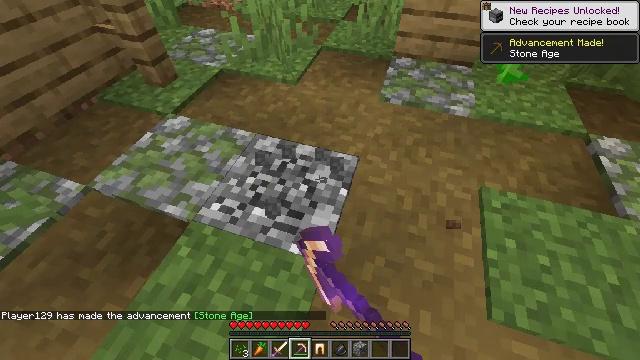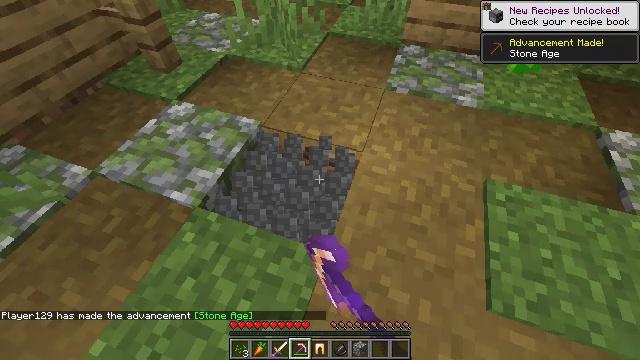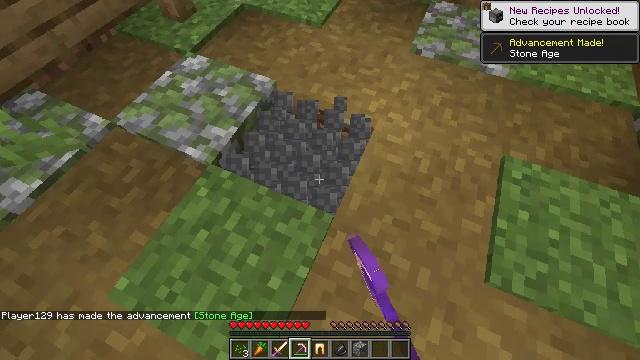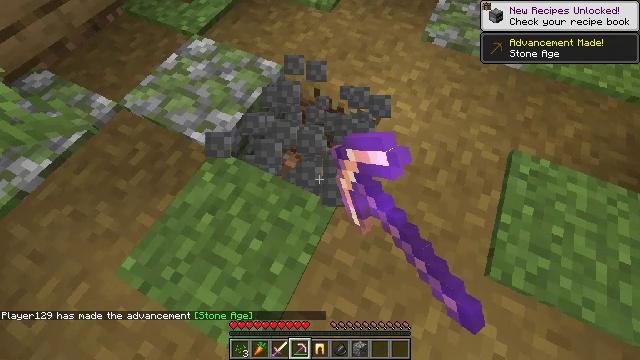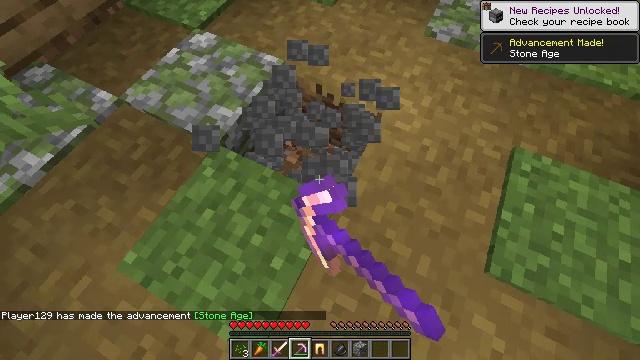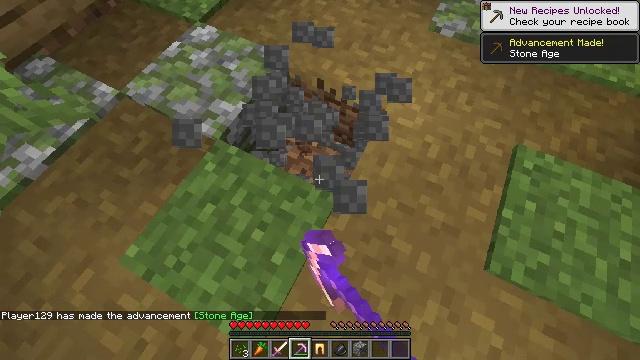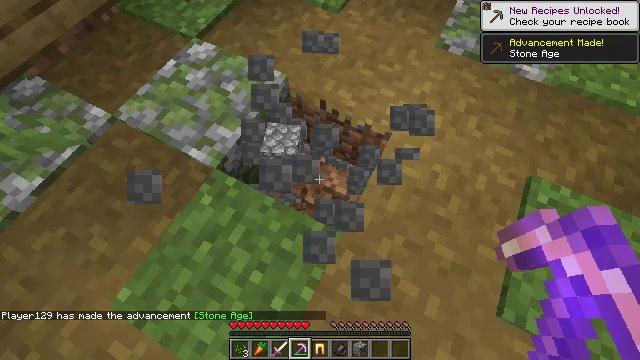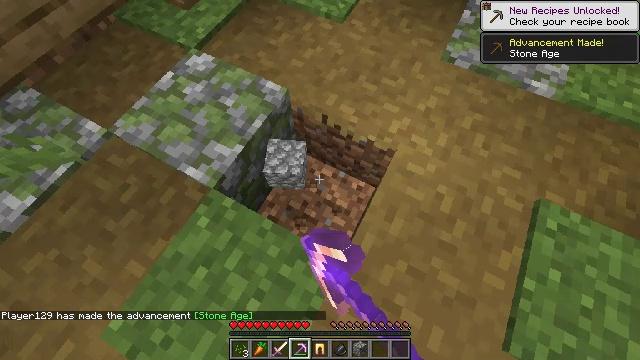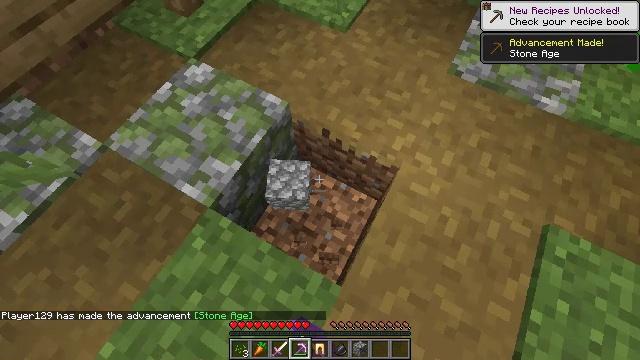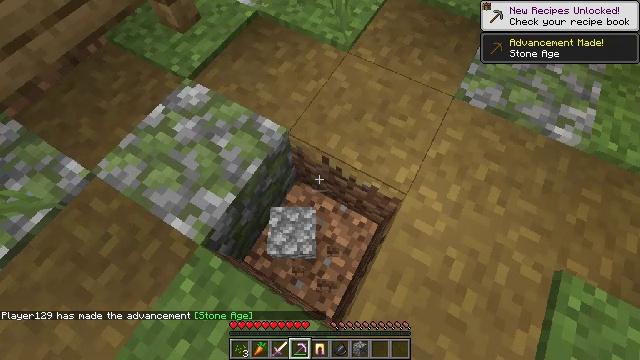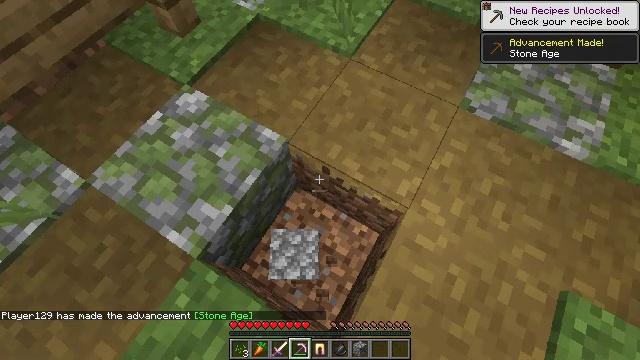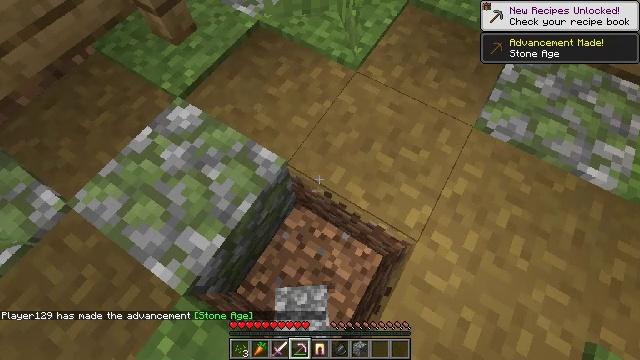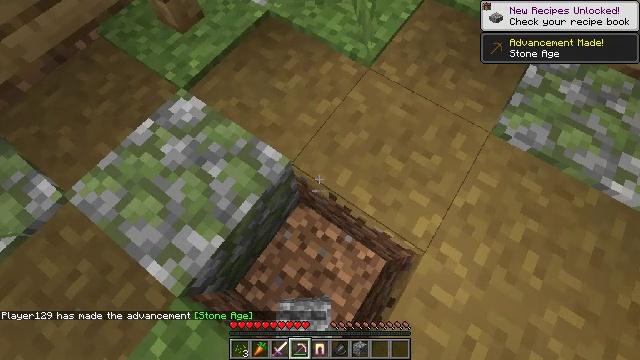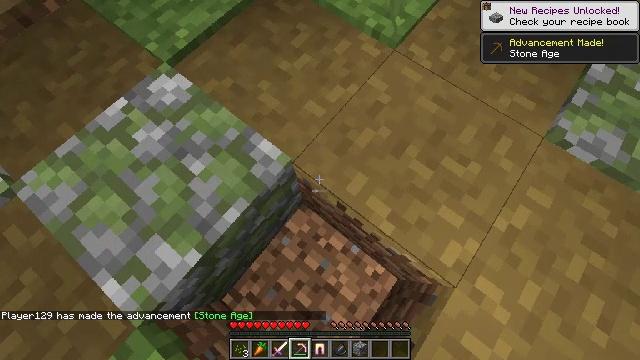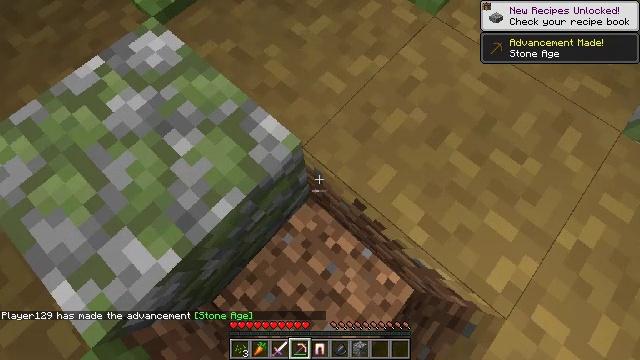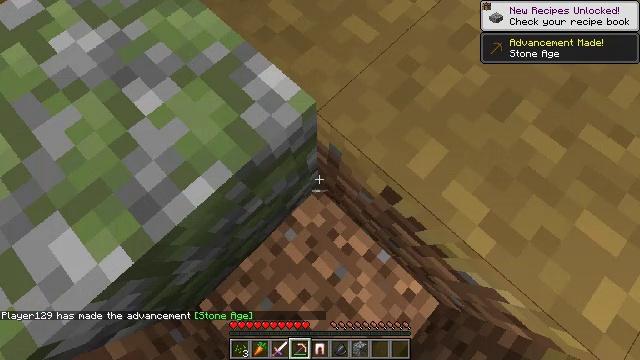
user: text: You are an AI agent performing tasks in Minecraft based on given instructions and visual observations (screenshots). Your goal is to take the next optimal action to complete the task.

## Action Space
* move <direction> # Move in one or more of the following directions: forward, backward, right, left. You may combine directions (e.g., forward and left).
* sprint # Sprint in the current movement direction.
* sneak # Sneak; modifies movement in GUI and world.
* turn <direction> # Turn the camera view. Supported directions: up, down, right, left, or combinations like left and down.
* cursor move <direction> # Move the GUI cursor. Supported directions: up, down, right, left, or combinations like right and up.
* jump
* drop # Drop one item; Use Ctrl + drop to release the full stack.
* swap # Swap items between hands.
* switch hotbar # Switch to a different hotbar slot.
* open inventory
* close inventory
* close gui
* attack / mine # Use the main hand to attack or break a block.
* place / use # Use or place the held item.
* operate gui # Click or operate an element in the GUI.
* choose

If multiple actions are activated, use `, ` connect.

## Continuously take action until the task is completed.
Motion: motion action
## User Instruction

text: Break the cobblestone to create a path.
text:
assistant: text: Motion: turn left and down, attack / mine
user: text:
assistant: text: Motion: turn left and down, attack / mine
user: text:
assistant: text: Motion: turn left and down, attack / mine
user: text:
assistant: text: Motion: attack / mine
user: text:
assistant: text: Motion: move forward, turn down, attack / mine
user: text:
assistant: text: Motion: move forward, attack / mine
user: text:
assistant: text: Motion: move forward, attack / mine
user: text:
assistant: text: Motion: move forward
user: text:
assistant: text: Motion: move forward
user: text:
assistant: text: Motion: move forward
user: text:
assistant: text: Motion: move forward, turn left
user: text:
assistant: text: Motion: move forward, turn left and down
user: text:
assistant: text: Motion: move forward, turn left and down
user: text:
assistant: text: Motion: move forward, turn left and down
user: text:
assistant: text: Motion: turn left and down
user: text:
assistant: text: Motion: turn left
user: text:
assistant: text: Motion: turn left
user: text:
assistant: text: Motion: turn left and up
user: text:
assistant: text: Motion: turn left and up
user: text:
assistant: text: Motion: turn left and up
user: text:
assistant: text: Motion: move forward, turn left and up, jump
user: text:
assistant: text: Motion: move forward, turn left and up, jump
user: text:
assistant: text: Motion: move forward, turn left and down, jump
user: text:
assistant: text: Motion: move forward, turn left and down, jump
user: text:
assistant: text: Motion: move forward, turn left, jump
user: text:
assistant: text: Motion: move forward, jump
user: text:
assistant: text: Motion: move forward, jump
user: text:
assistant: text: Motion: move forward, jump
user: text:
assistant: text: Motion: move forward, turn down
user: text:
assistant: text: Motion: move forward, turn down